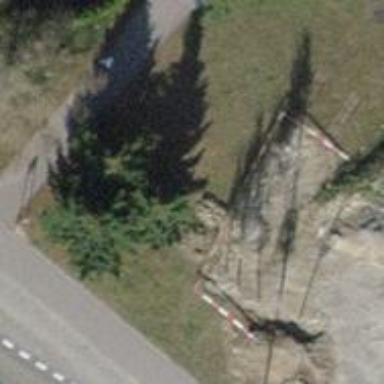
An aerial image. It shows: Post box is visible.